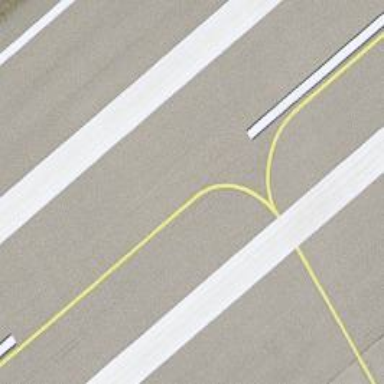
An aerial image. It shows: Grade1 track serving as taxiway at the airport.